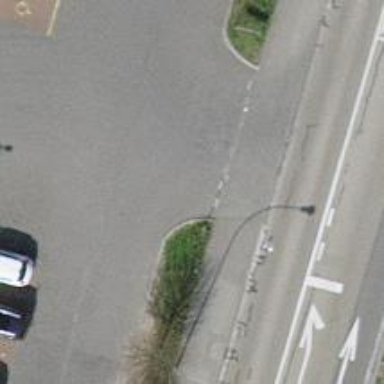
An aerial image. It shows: Asphalt footpath with unmarked crossing.